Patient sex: M
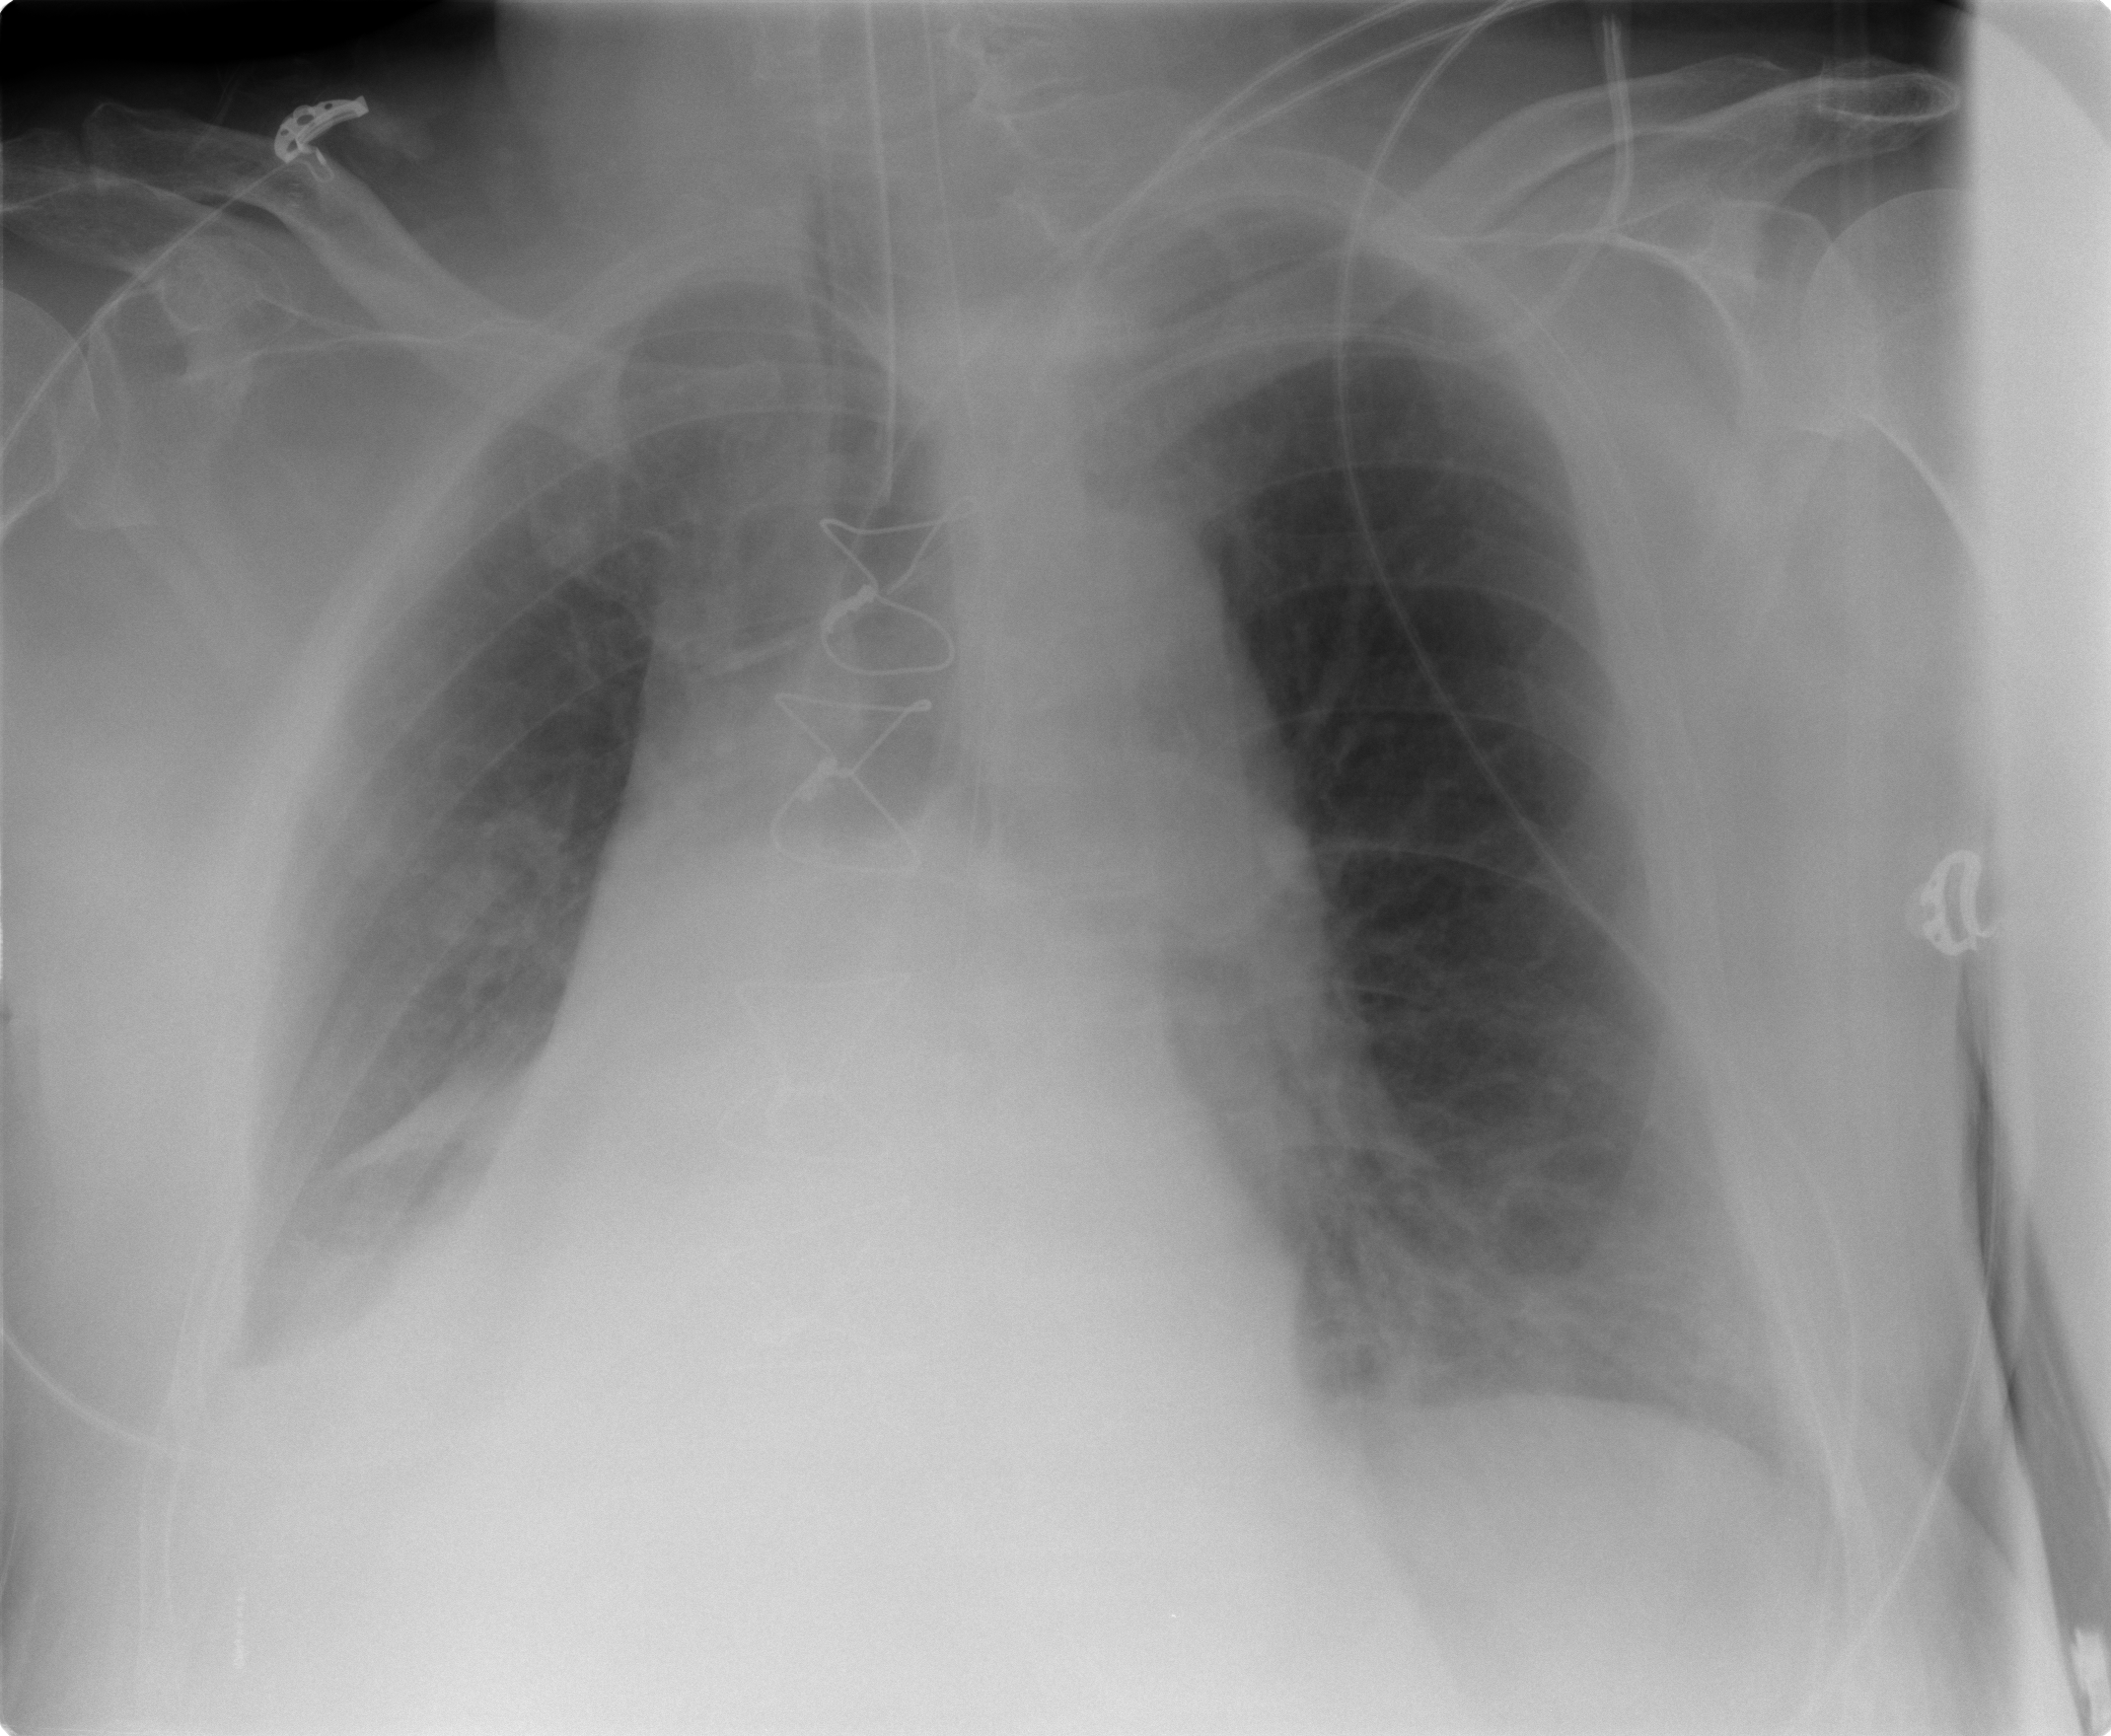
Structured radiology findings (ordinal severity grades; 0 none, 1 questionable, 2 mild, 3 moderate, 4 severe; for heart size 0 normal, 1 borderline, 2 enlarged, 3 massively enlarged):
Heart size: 1
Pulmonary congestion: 0
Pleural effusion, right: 3
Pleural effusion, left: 1
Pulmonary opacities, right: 0
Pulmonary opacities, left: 0
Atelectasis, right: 3
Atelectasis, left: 2